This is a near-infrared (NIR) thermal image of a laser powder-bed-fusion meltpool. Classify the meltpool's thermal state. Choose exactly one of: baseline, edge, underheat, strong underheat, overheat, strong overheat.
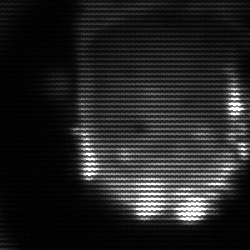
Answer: baseline